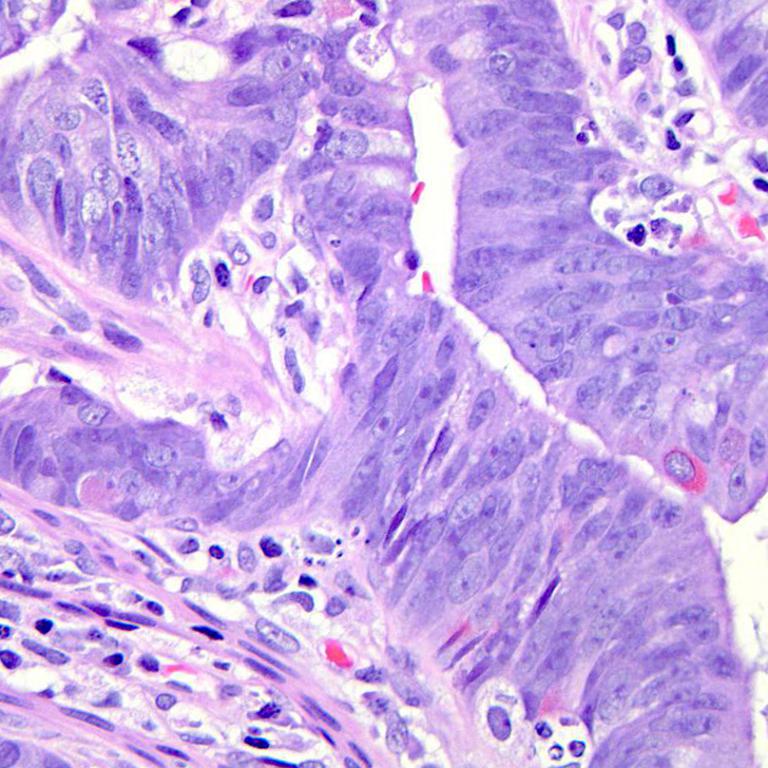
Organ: colon
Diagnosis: adenocarcinomas